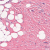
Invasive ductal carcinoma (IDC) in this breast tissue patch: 0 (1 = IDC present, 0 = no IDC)